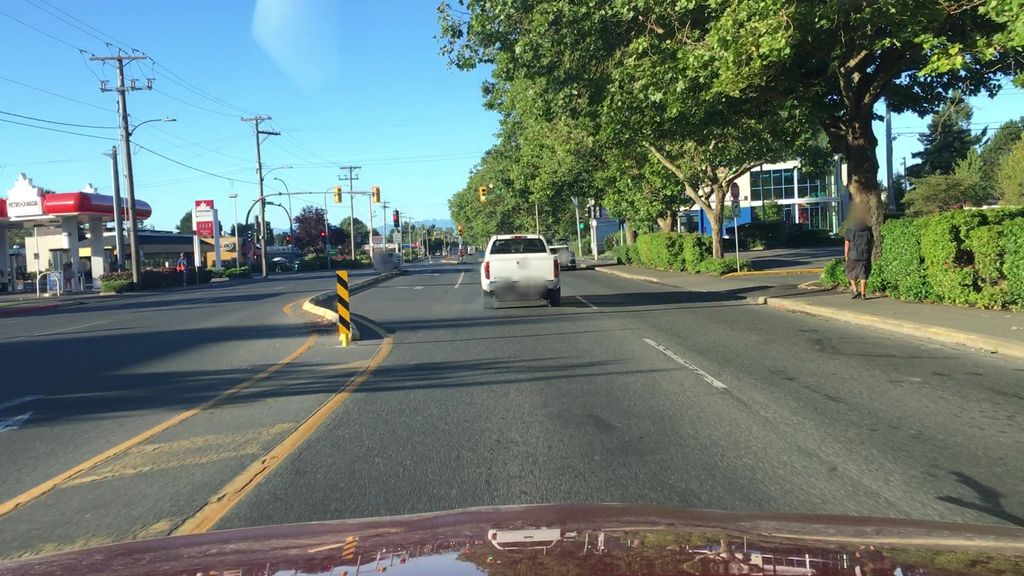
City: victoria